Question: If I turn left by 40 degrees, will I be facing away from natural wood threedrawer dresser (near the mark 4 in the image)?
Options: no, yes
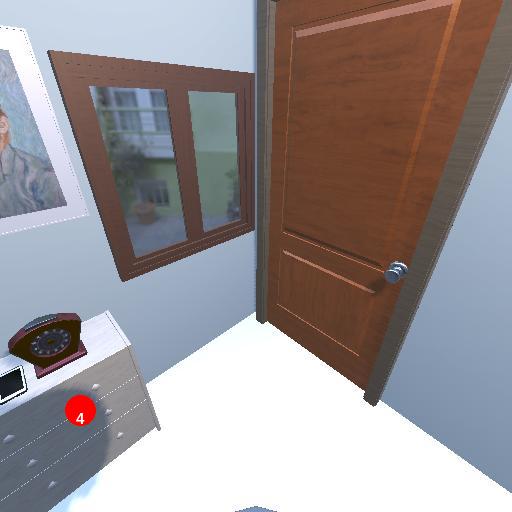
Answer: no